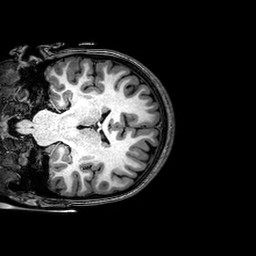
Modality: T1w
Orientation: coronal
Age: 22
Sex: female